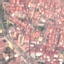
Label: Residential